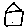
Label: house